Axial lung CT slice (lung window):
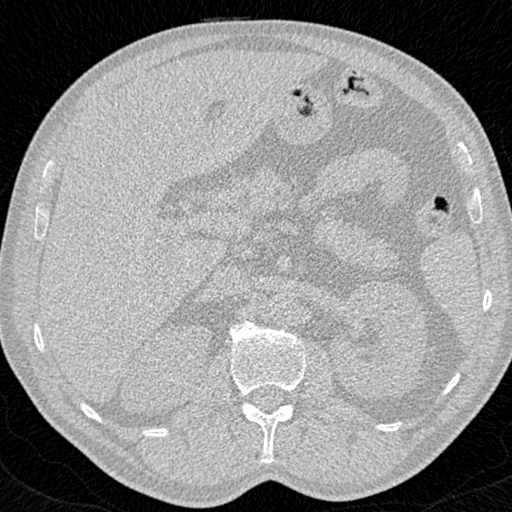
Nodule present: no